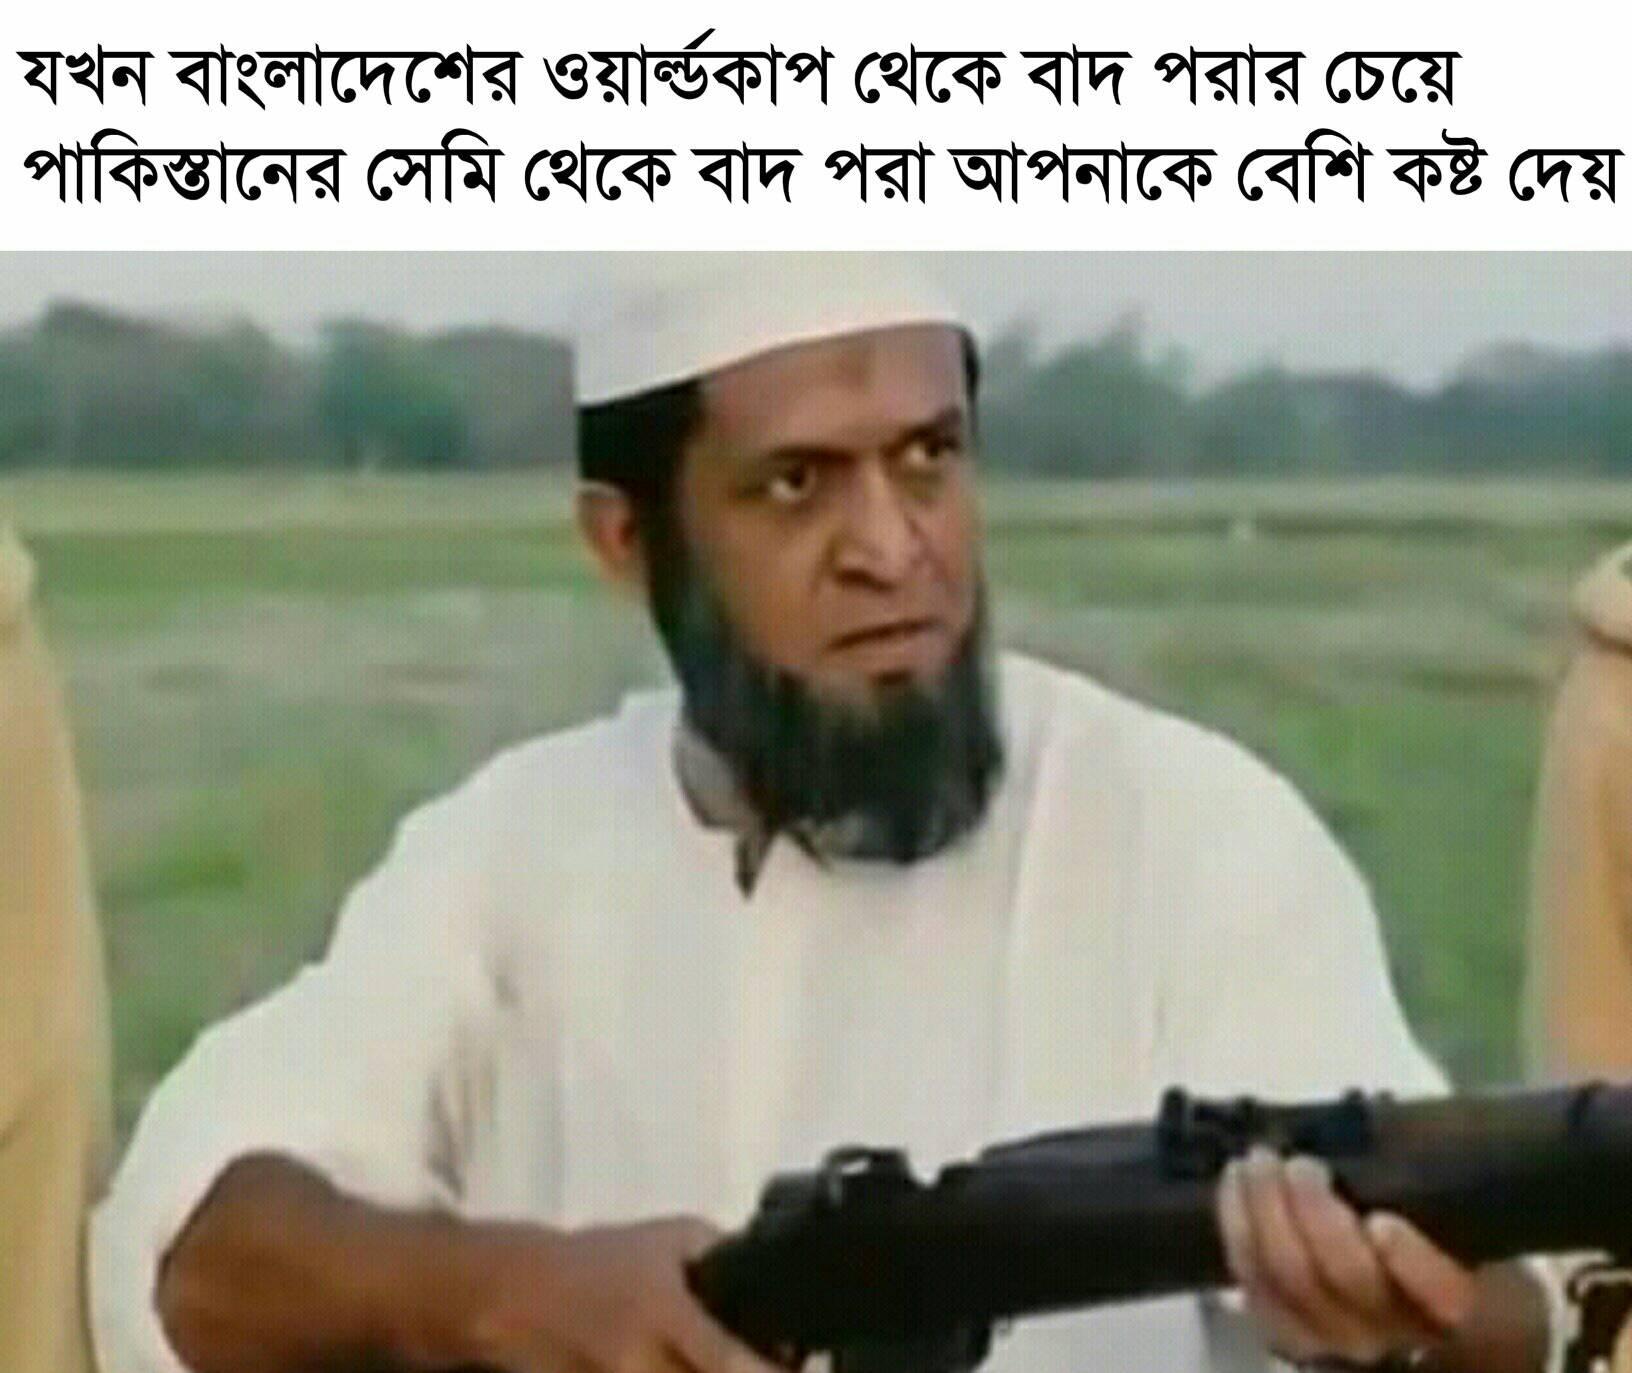
Caption: যখন বাংলাদেশের ওয়ার্ল্ডকাপ থেকে বাদ পরার চেয়ে পাকিস্তানের সেমি থেকে বাদ পরা আপনাকে বেশি কষ্ট দেয়
Label: hate